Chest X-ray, PA view. Patient: 39 years old, sex F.
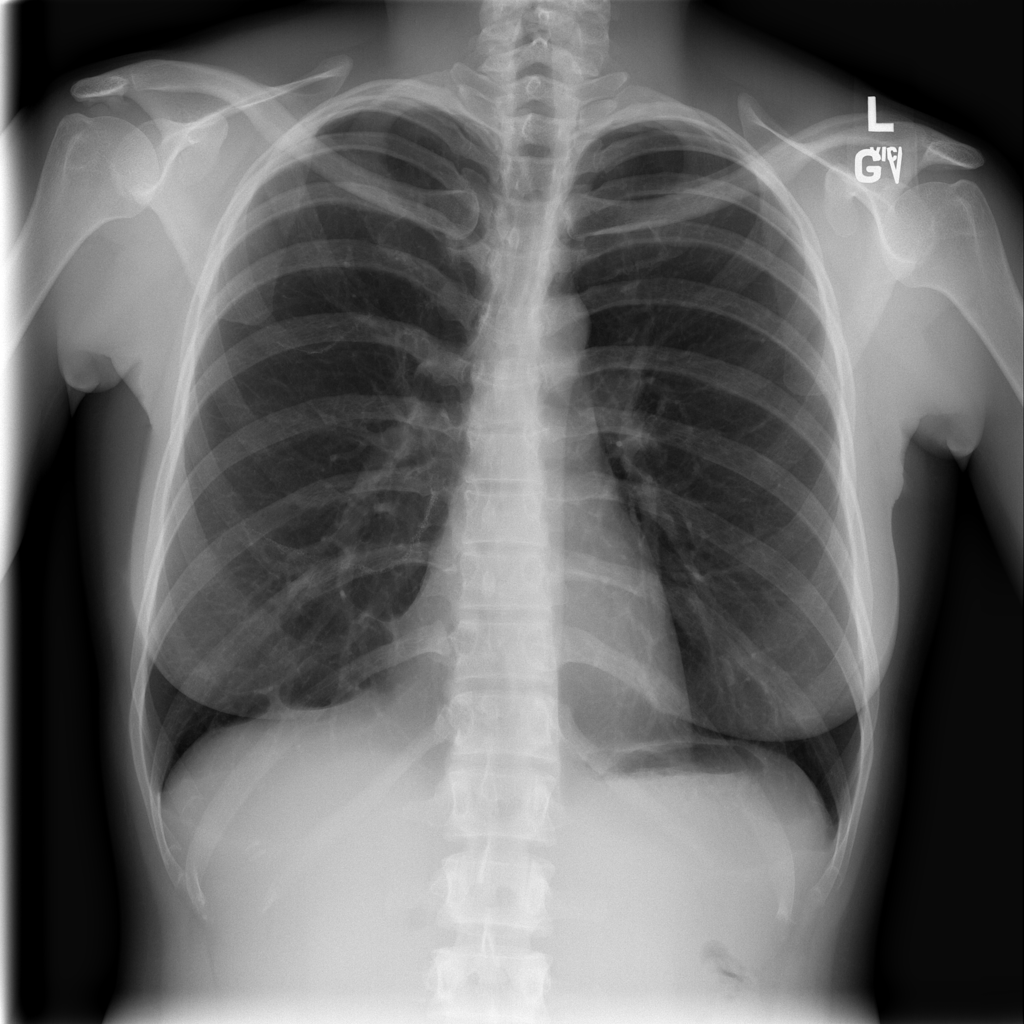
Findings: Pneumothorax